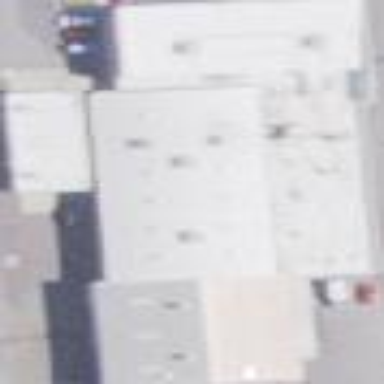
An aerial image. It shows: Car shop building.